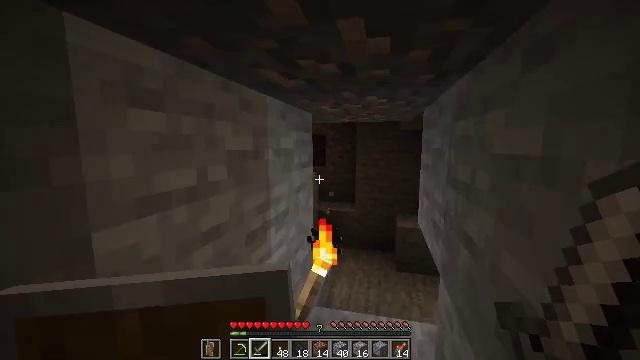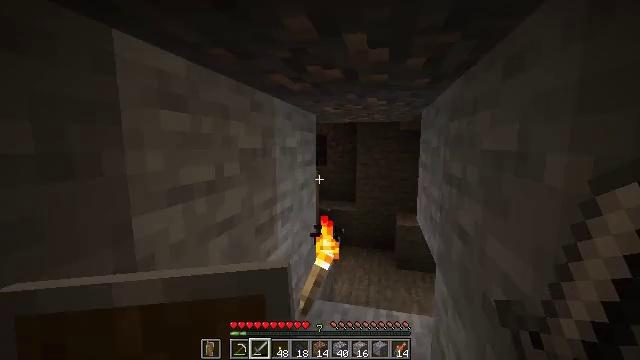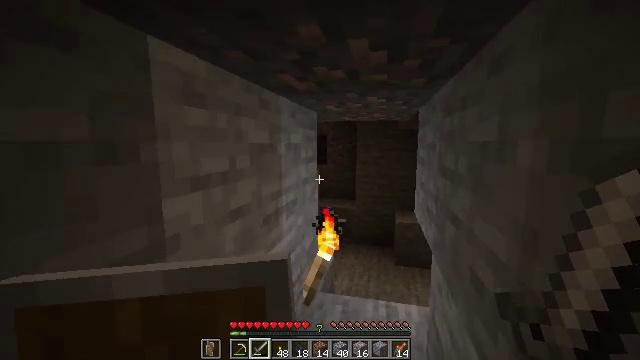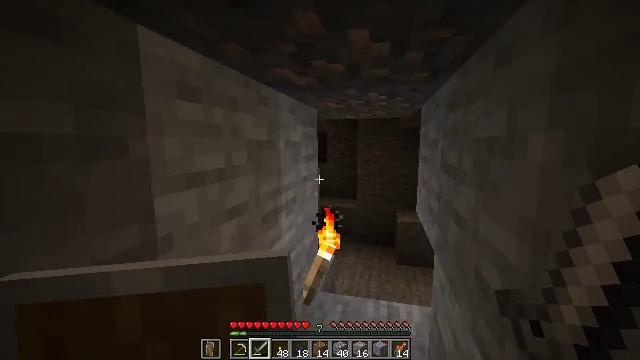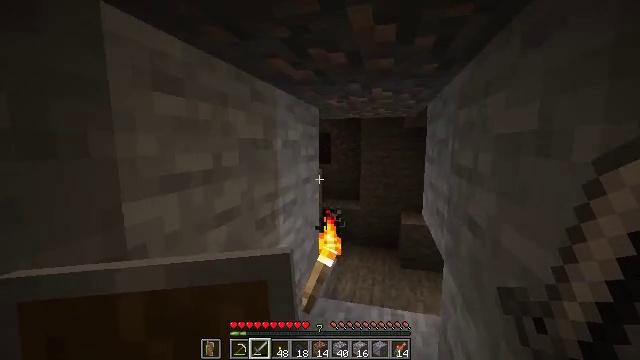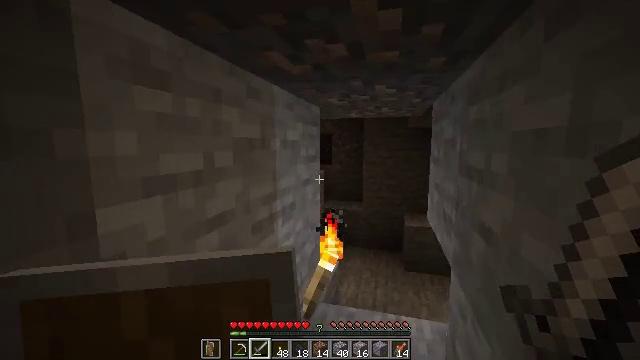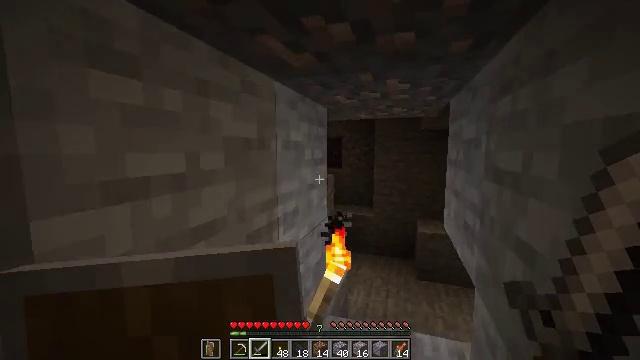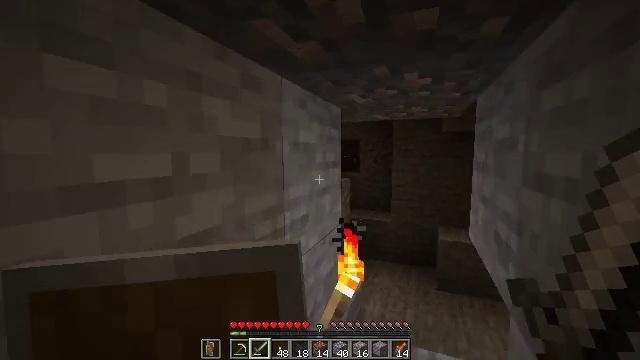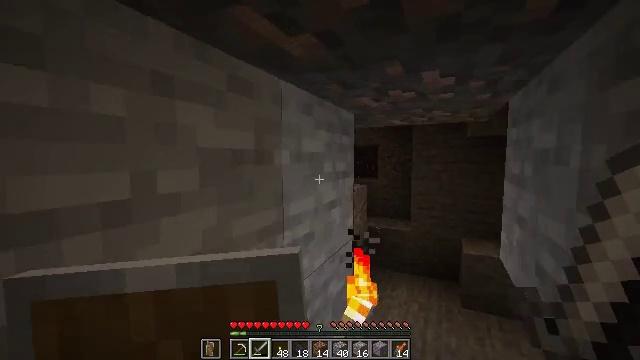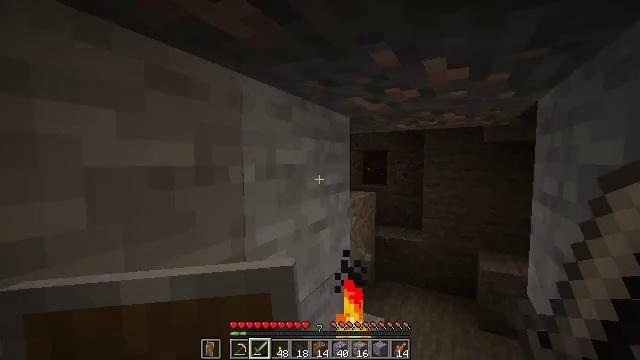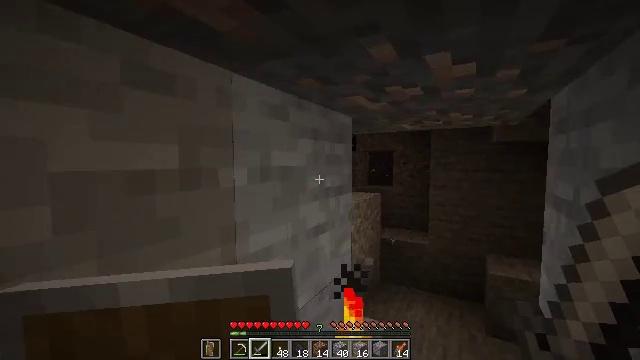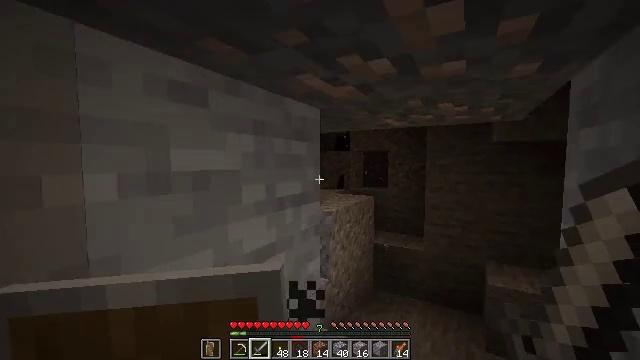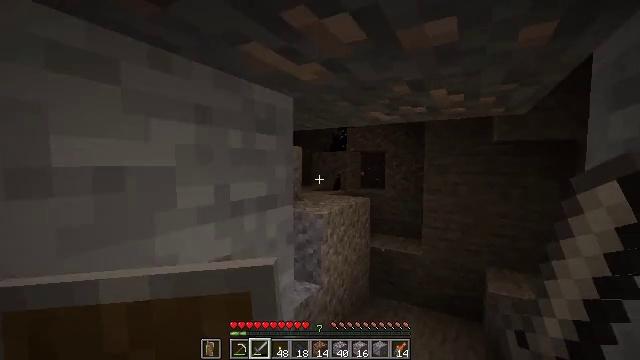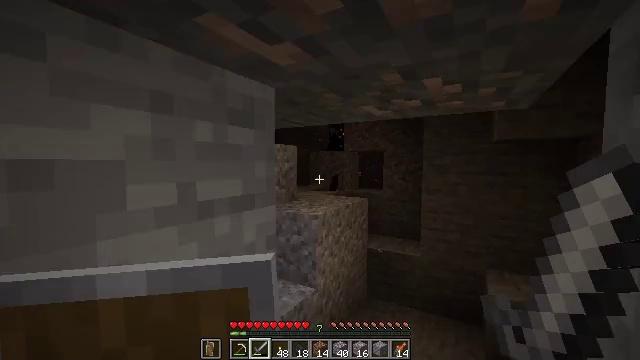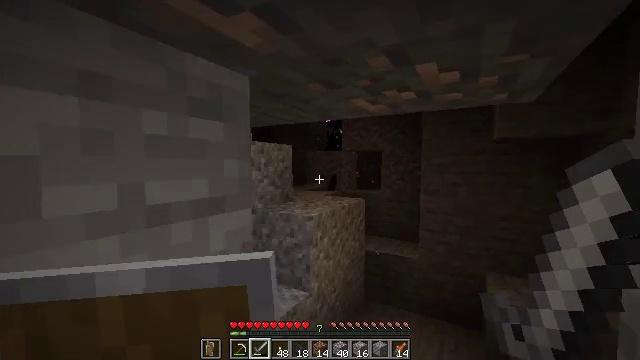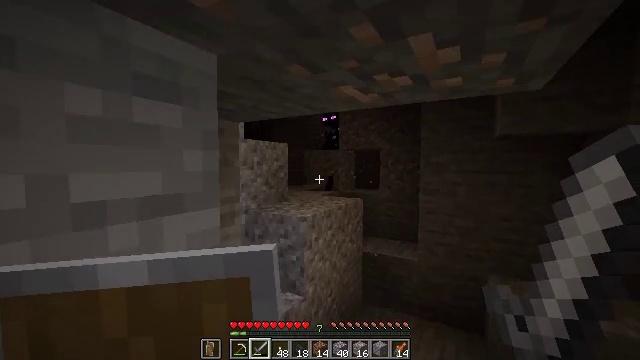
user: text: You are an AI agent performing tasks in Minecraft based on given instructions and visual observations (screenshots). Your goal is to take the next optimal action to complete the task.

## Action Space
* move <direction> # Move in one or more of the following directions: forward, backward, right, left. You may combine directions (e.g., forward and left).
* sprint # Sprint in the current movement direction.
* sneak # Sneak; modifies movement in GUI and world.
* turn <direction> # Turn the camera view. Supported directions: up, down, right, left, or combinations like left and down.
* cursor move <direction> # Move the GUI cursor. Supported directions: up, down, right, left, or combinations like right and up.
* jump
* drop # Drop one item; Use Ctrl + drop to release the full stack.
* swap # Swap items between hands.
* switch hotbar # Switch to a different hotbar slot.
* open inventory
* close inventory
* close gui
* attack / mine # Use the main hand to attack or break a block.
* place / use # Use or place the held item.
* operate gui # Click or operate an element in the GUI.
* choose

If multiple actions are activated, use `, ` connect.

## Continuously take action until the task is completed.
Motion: motion action
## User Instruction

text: Collect gravel for your inventory.
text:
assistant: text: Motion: no_op
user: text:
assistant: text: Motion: no_op
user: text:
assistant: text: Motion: move forward and move right
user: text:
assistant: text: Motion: move forward and move right
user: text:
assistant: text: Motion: move forward and move right
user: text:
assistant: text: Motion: move forward and move right, turn left
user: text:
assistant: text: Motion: move forward and move right, turn left
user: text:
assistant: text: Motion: move forward and move right, turn left and up
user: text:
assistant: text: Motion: move forward and move right, turn left and up
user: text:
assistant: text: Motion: move forward and move right, turn left
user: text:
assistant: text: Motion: move forward and move right
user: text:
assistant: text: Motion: move forward and move right
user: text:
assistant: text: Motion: move forward and move right
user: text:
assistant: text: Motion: no_op
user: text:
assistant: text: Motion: no_op
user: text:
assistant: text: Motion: no_op
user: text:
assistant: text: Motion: no_op
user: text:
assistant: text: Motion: no_op
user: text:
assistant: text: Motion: no_op
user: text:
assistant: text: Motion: no_op
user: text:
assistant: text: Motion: no_op
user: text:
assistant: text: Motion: no_op
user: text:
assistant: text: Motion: no_op
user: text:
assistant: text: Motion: no_op
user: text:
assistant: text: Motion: no_op
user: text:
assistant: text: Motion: move back
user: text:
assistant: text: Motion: move back
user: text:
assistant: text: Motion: move back
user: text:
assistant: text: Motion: move back
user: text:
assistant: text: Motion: move back